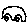
Label: car